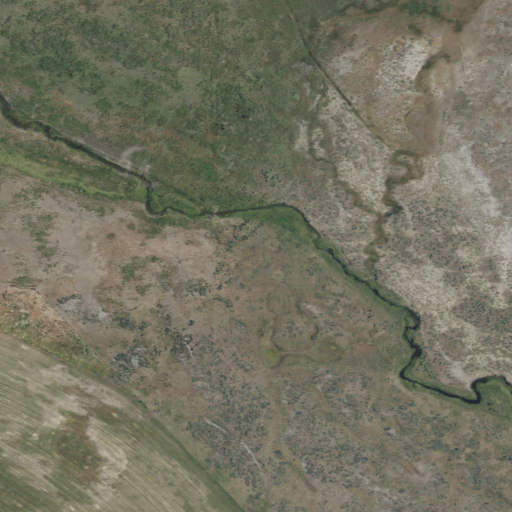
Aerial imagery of valley in California named Blacks Canyon containing grassland, herbaceous wetlands, cultivated crops, pasture, and shrub